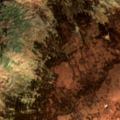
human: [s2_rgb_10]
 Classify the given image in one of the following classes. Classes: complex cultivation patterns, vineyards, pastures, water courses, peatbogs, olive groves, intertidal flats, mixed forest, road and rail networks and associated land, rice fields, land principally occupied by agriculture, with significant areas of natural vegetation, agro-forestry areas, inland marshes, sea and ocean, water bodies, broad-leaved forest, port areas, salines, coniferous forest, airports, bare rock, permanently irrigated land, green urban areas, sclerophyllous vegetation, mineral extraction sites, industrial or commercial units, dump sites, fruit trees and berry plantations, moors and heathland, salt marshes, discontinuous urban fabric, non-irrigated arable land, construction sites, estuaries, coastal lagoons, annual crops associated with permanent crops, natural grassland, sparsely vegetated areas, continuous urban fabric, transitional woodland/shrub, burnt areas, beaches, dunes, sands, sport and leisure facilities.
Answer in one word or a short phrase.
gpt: moors and heathland, peatbogs